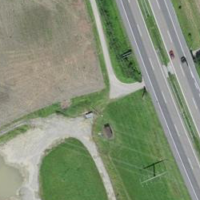
EUNIS habitat code: 57
Species observed at this site:
Milvus milvus
Lathraea squamaria